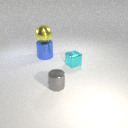
small gray metal cylinder to the right of large blue metal cylinder